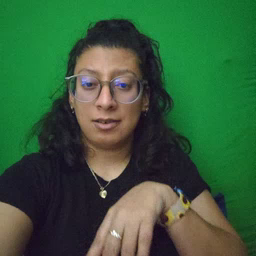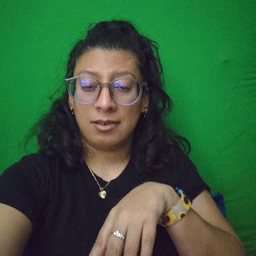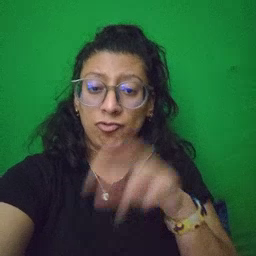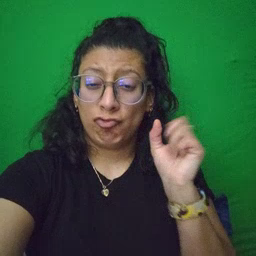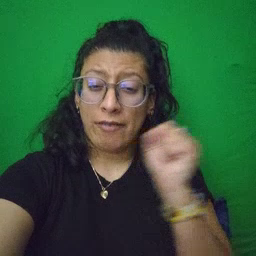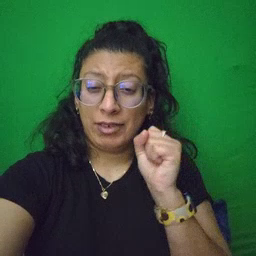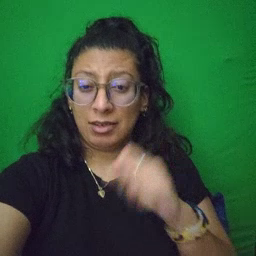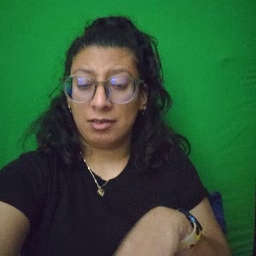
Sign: refrigerator